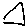
Label: triangle